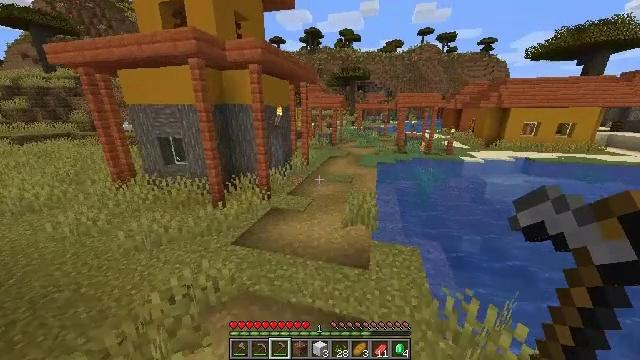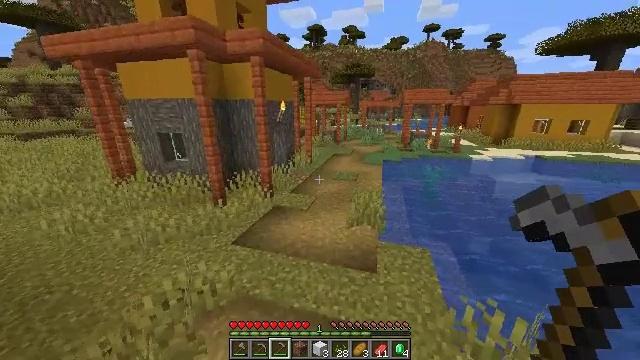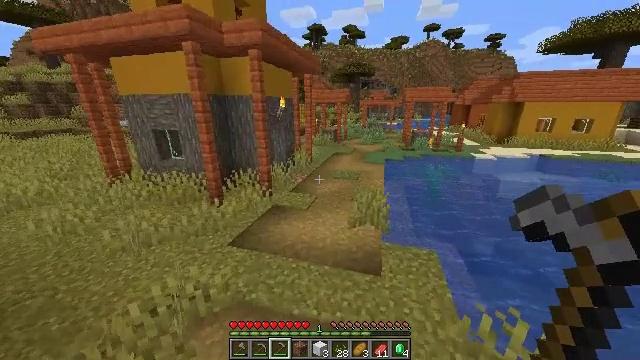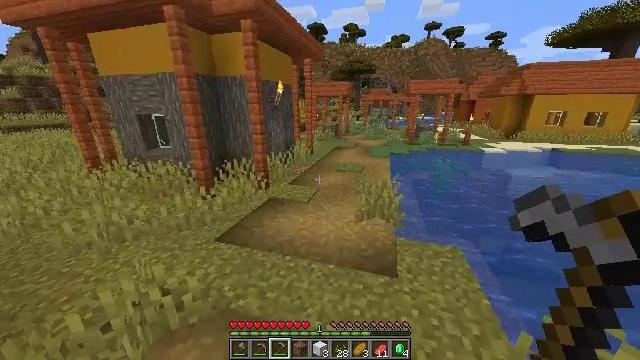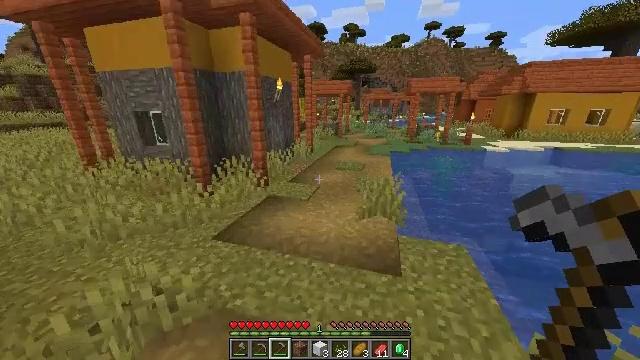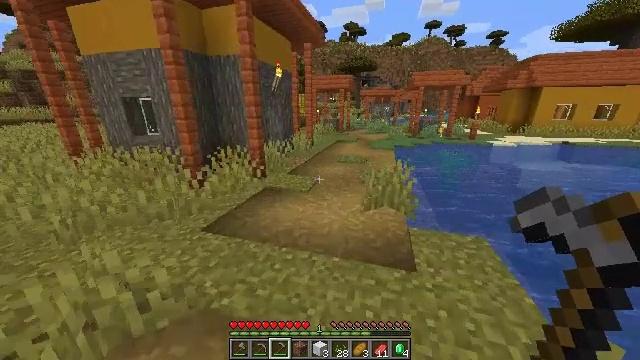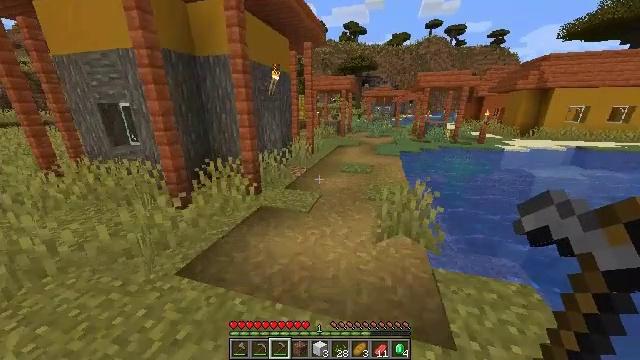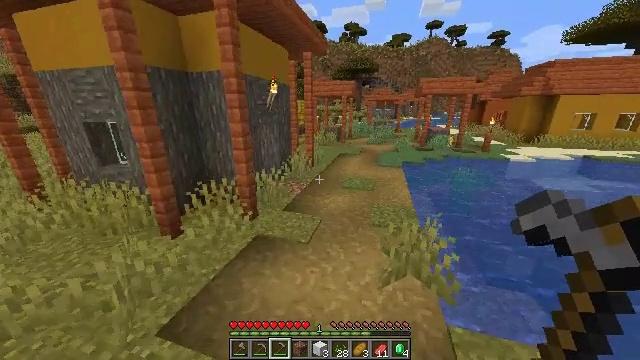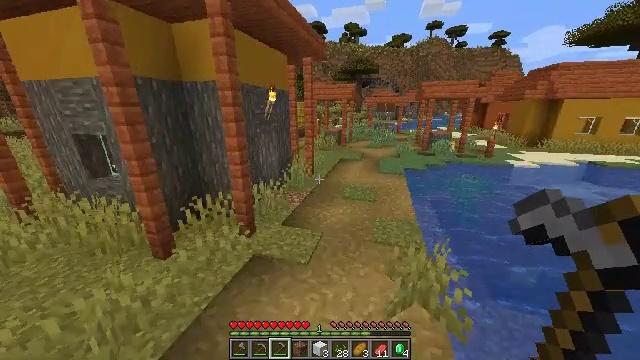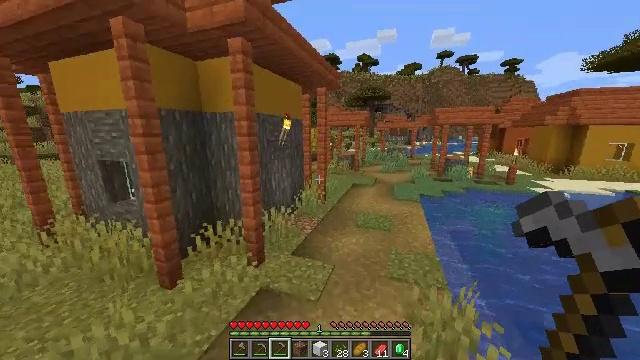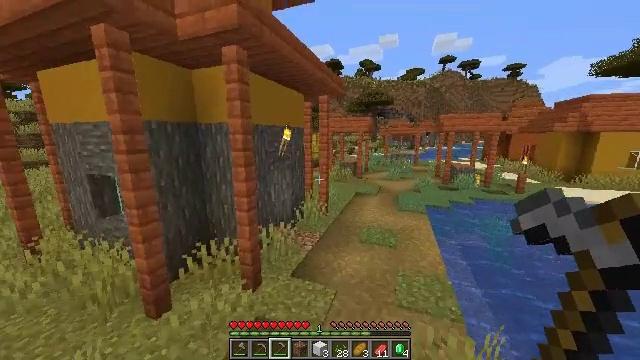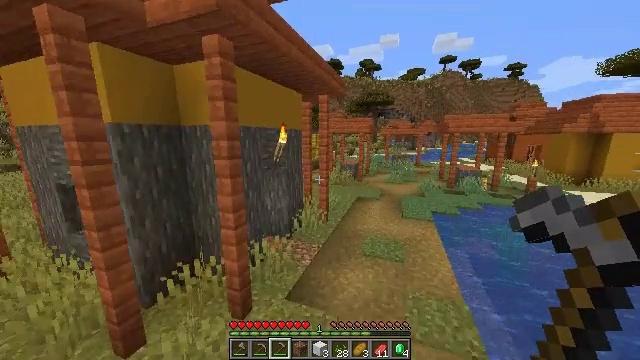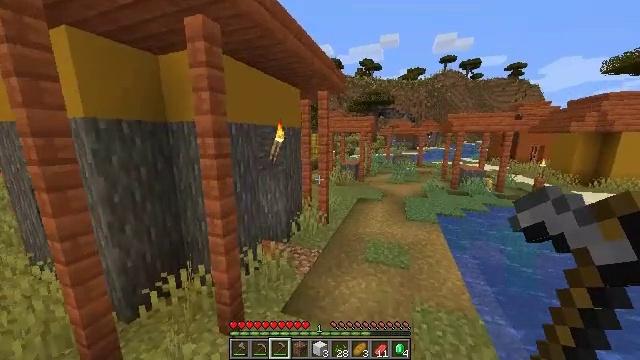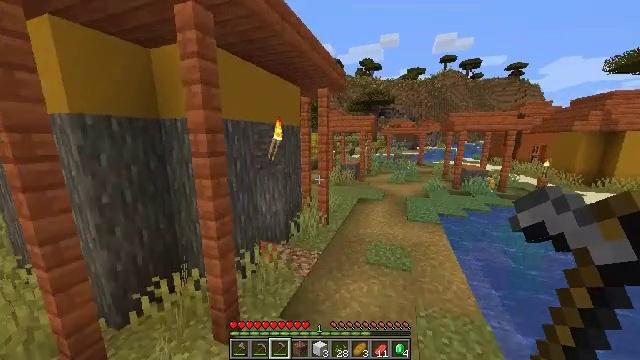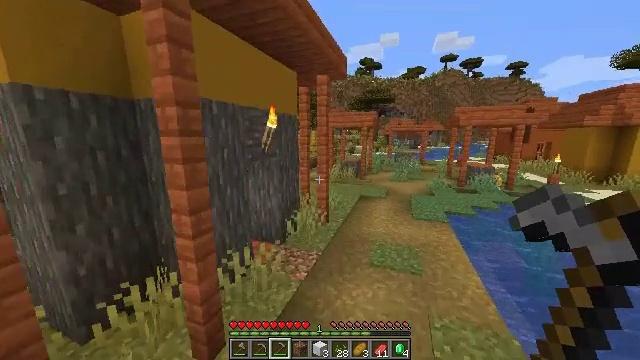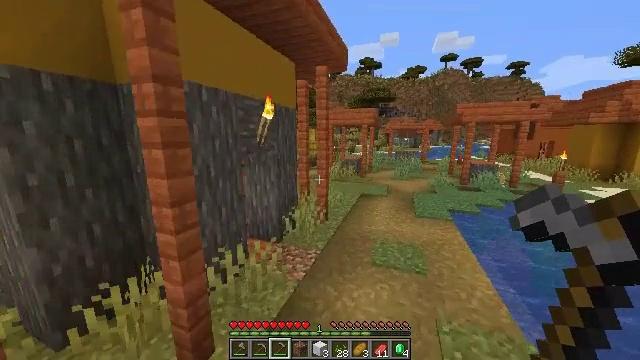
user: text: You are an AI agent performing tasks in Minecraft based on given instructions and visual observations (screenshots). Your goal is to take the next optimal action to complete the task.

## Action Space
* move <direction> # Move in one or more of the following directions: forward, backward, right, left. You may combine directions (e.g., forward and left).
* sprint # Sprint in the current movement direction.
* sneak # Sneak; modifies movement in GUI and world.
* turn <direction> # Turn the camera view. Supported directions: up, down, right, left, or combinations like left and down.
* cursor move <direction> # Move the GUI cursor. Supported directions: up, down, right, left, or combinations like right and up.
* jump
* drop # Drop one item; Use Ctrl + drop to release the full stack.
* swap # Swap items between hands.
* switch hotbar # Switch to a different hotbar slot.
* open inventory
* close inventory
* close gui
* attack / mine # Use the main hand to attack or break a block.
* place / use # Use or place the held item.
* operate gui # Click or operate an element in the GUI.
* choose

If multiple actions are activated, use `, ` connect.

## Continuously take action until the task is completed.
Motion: motion action
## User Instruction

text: Break the glass pane to collect it.
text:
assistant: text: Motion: move forward, sprint, jump
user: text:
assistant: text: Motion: move forward, sprint, jump
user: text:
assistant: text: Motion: move forward, sprint, jump
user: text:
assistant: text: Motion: move forward, sprint, jump
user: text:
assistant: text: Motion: move forward, sprint, jump
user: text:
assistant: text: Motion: move forward, sprint, jump
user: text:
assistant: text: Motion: move forward, sprint, jump
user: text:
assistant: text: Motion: move forward, sprint, jump
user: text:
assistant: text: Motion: move forward, sprint, turn left and up, jump
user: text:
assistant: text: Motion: move forward, sprint, turn up, jump
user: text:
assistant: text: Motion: move forward, sprint, jump
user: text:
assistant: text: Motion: move forward, sprint, jump
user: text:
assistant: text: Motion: move forward, sprint, jump
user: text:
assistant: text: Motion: move forward and move right, sprint, jump
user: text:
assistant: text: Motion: move forward and move right, sprint, jump
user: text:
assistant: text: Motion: move forward and move right, sprint, jump
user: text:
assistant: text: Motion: move forward and move right, sprint, jump
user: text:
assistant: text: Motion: move forward and move right, sprint, jump
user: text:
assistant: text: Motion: move forward and move right, sprint, jump
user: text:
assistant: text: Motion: move forward and move right, sprint, jump
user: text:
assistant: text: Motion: move forward and move right, sprint, turn left, jump
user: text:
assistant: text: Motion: move forward and move right, sprint, turn left, jump
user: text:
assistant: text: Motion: move forward and move right, sprint, turn left and up, jump
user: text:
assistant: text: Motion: move forward and move right, sprint, turn left, jump
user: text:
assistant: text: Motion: move forward and move right, sprint, turn left, jump
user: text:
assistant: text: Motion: move forward and move right, sprint, turn left, jump
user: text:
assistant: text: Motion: move forward and move right, sprint, turn left, jump
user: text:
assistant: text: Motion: move forward and move right, sprint, turn left
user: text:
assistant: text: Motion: move forward and move right, sprint
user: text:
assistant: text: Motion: move forward and move right, sprint